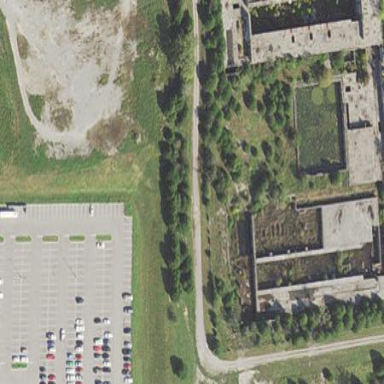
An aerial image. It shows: Building with nuclear generator. The building appears to be in ruinous condition.